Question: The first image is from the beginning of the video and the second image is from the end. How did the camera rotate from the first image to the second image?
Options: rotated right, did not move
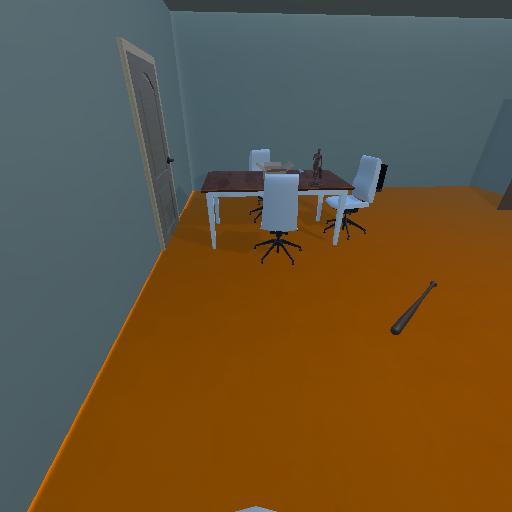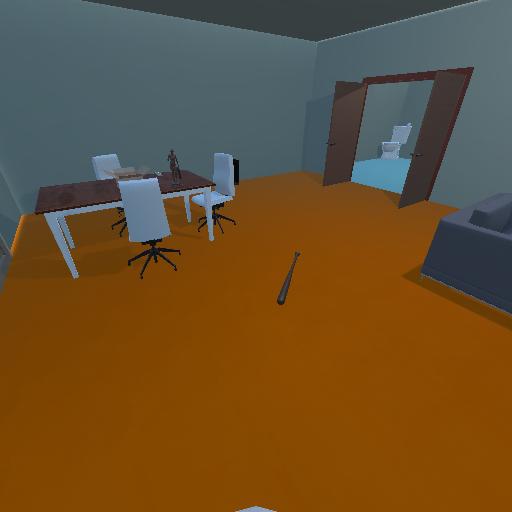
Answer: rotated right